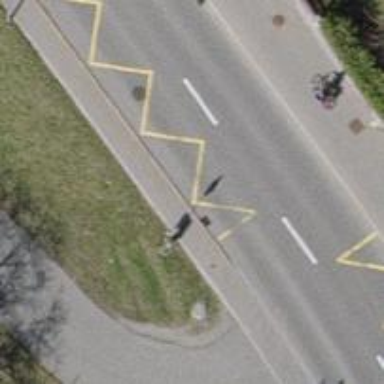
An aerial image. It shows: Platform for public transport on the road.